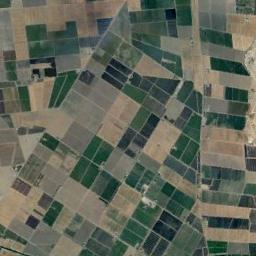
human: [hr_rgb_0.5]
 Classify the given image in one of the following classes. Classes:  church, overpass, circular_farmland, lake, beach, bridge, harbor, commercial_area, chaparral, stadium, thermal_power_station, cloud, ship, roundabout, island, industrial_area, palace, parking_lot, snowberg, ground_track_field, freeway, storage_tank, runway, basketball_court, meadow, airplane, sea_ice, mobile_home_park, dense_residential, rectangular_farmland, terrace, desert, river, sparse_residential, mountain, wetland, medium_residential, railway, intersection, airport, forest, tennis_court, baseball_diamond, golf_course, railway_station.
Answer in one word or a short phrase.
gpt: rectangular_farmland